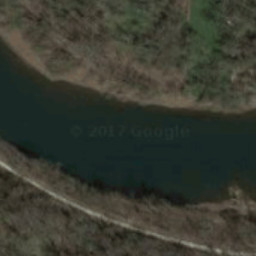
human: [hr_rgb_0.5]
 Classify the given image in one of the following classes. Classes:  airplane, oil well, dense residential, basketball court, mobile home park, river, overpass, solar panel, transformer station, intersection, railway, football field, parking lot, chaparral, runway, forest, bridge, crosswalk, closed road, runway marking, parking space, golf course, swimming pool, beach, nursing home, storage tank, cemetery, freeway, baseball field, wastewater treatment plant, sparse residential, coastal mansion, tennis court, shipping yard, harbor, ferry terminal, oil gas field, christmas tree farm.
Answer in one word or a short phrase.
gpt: river